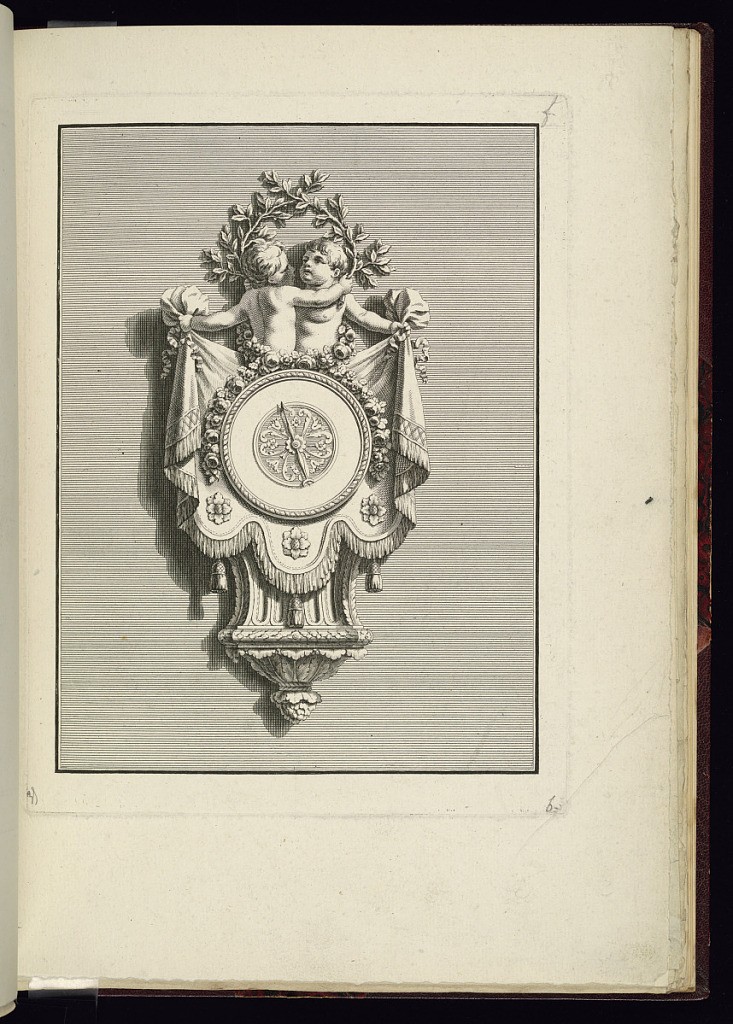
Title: Wall Clock (Cartel) Design
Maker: Jean François Forty, active 1775 – 1790
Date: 1775–94
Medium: Etching and engraving on paper
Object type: Print
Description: Design for a wall clock (cartel) before lettering and before the numbering on the clockface, with a round clockface featuring scrolling leaves (rinceaux), fleurons, and rosette ornament. Framed by a festoon of flowers, with two putti holding a draped textile with rosettes, passementerie, and tassels, and foliate branches above, below - fluting, scrolling leaves, and running pattern molding.